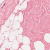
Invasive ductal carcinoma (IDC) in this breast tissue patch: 0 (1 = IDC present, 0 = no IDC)